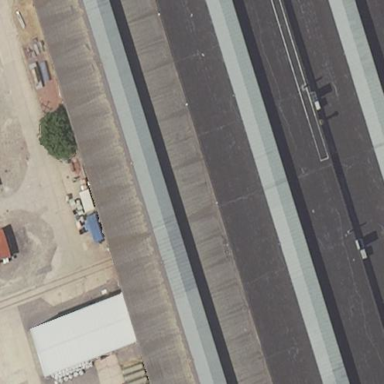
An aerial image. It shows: Warehouse building.